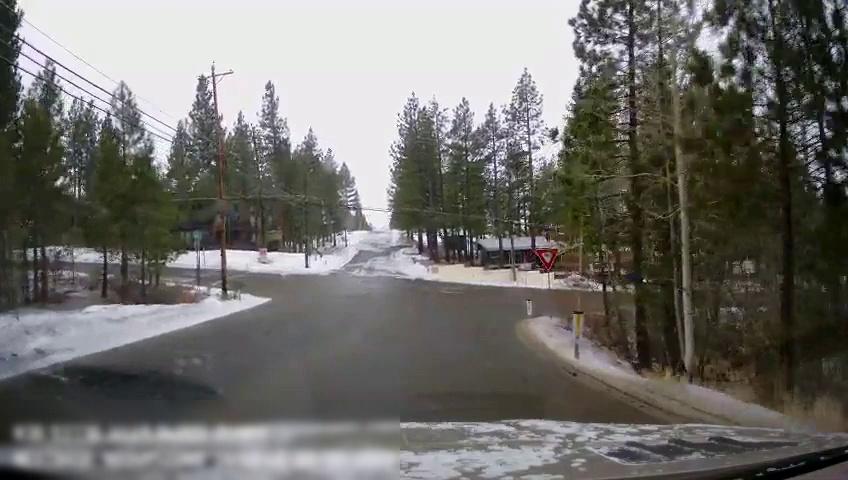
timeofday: Day
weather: Snowy
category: Drivable Space
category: Traffic | Signs